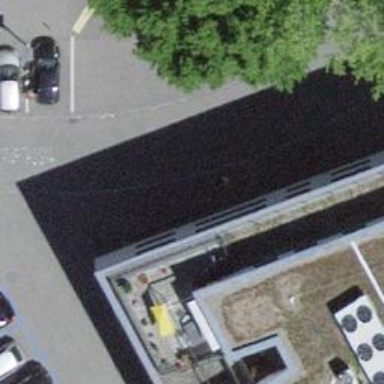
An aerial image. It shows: Parking entrance.